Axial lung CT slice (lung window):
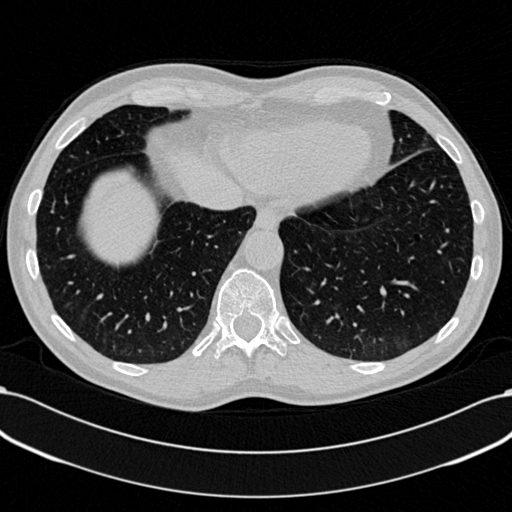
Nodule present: no